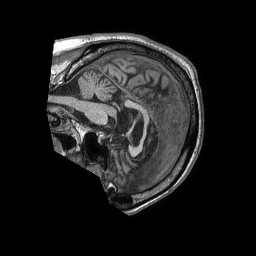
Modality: T1w
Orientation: sagittal
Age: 80
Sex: male
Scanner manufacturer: philips
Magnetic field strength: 1.5 T
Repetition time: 0.007647 s
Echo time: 0.003532 s